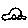
Label: car